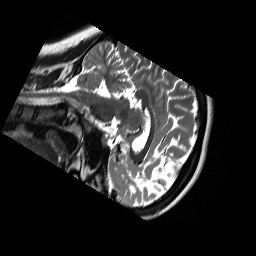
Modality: T2w
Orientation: sagittal
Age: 19
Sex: female
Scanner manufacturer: siemens
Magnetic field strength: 3 T
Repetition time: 13.52 s
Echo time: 0.088 s